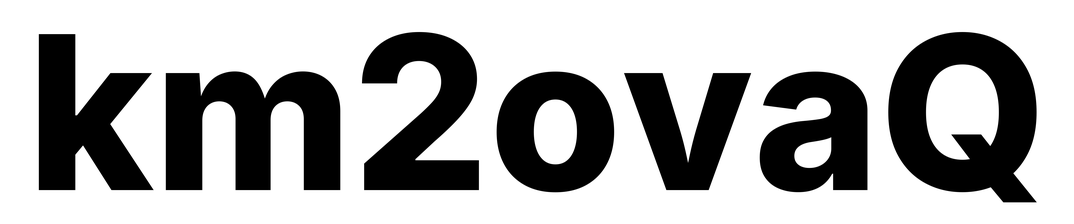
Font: Inter_ExtraBold